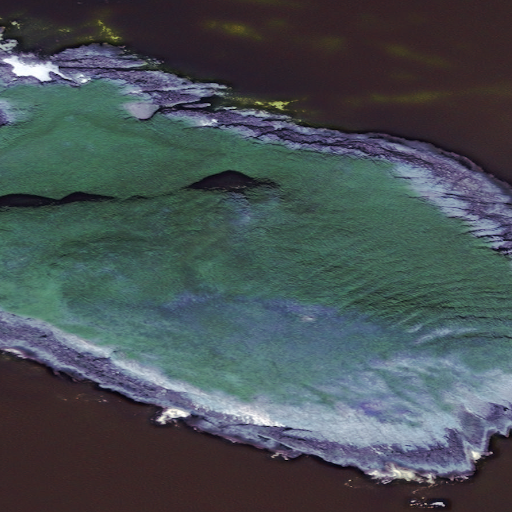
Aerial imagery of island in Alaska named Umga Island containing only unknown